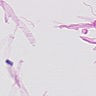
Metastatic tissue present: no